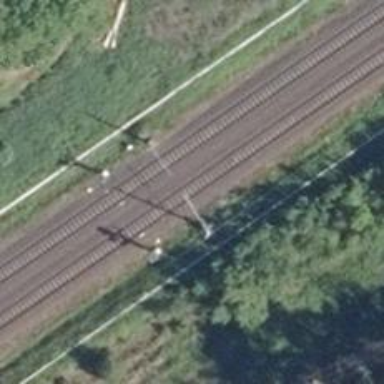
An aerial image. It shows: Railway track with contact lines for electrification.